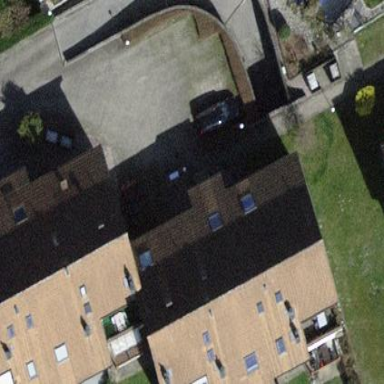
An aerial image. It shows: Building with tile roof.